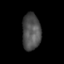
Tissue: skin
Cell type: Epithelial cells
Senescence score: 0.2326
Nuclear area (px): 669
Mean DAPI intensity: 79.961